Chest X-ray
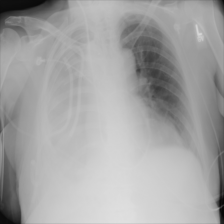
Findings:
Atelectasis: negative
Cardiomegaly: negative
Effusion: negative
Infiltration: negative
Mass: negative
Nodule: negative
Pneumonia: negative
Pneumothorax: negative
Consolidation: negative
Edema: negative
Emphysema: negative
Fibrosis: negative
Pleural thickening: negative
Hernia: negative